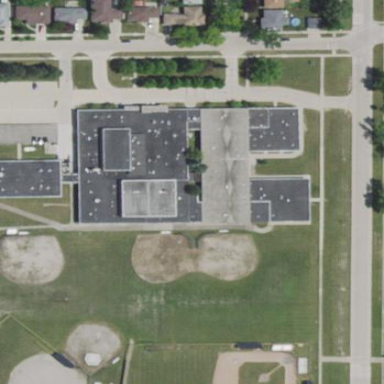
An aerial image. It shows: School building.